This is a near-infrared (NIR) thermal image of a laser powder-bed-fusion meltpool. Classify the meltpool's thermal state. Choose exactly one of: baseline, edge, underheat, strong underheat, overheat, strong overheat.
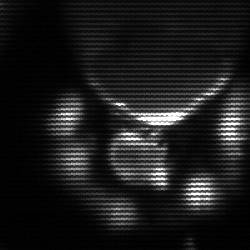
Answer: edge